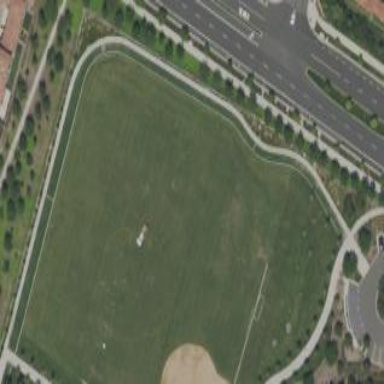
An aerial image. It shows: Baseball pitch for leisure land activities.